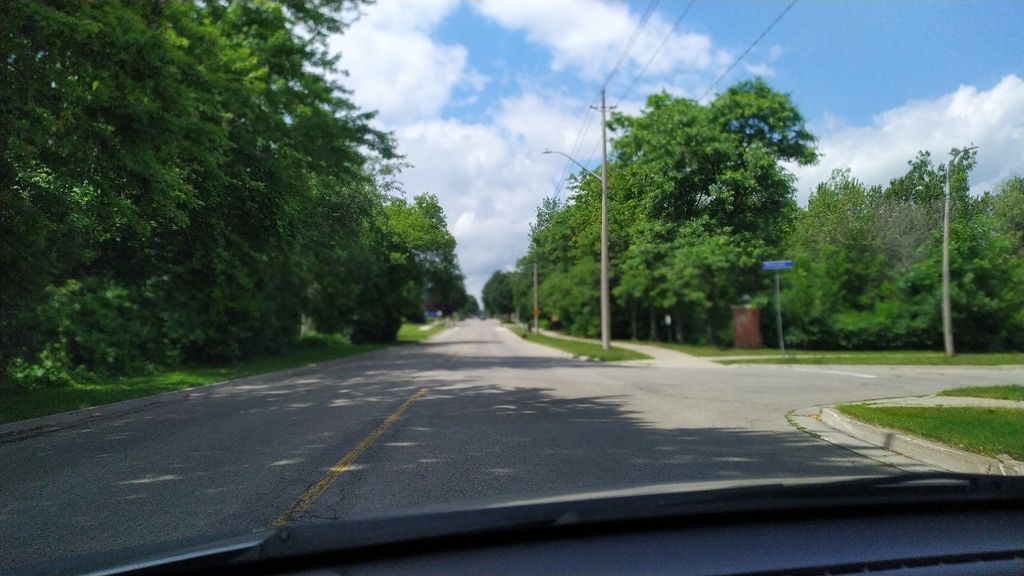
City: kitchener-waterloo